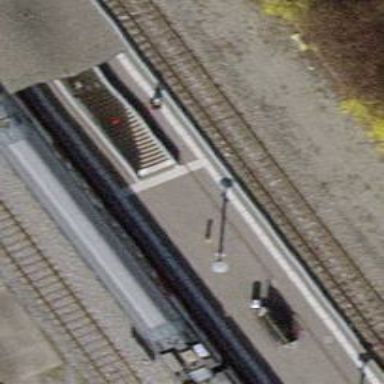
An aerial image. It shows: Tunnel with steps inside.